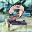
Label: 2